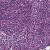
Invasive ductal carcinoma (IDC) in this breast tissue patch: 1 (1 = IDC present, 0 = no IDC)